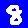
Digit: 8